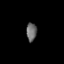
Tissue: lung
Cell type: Epithelial cells
Senescence score: 0.111
Nuclear area (px): 188
Mean DAPI intensity: 104.537